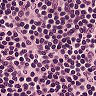
Metastatic tissue present: no